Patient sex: F
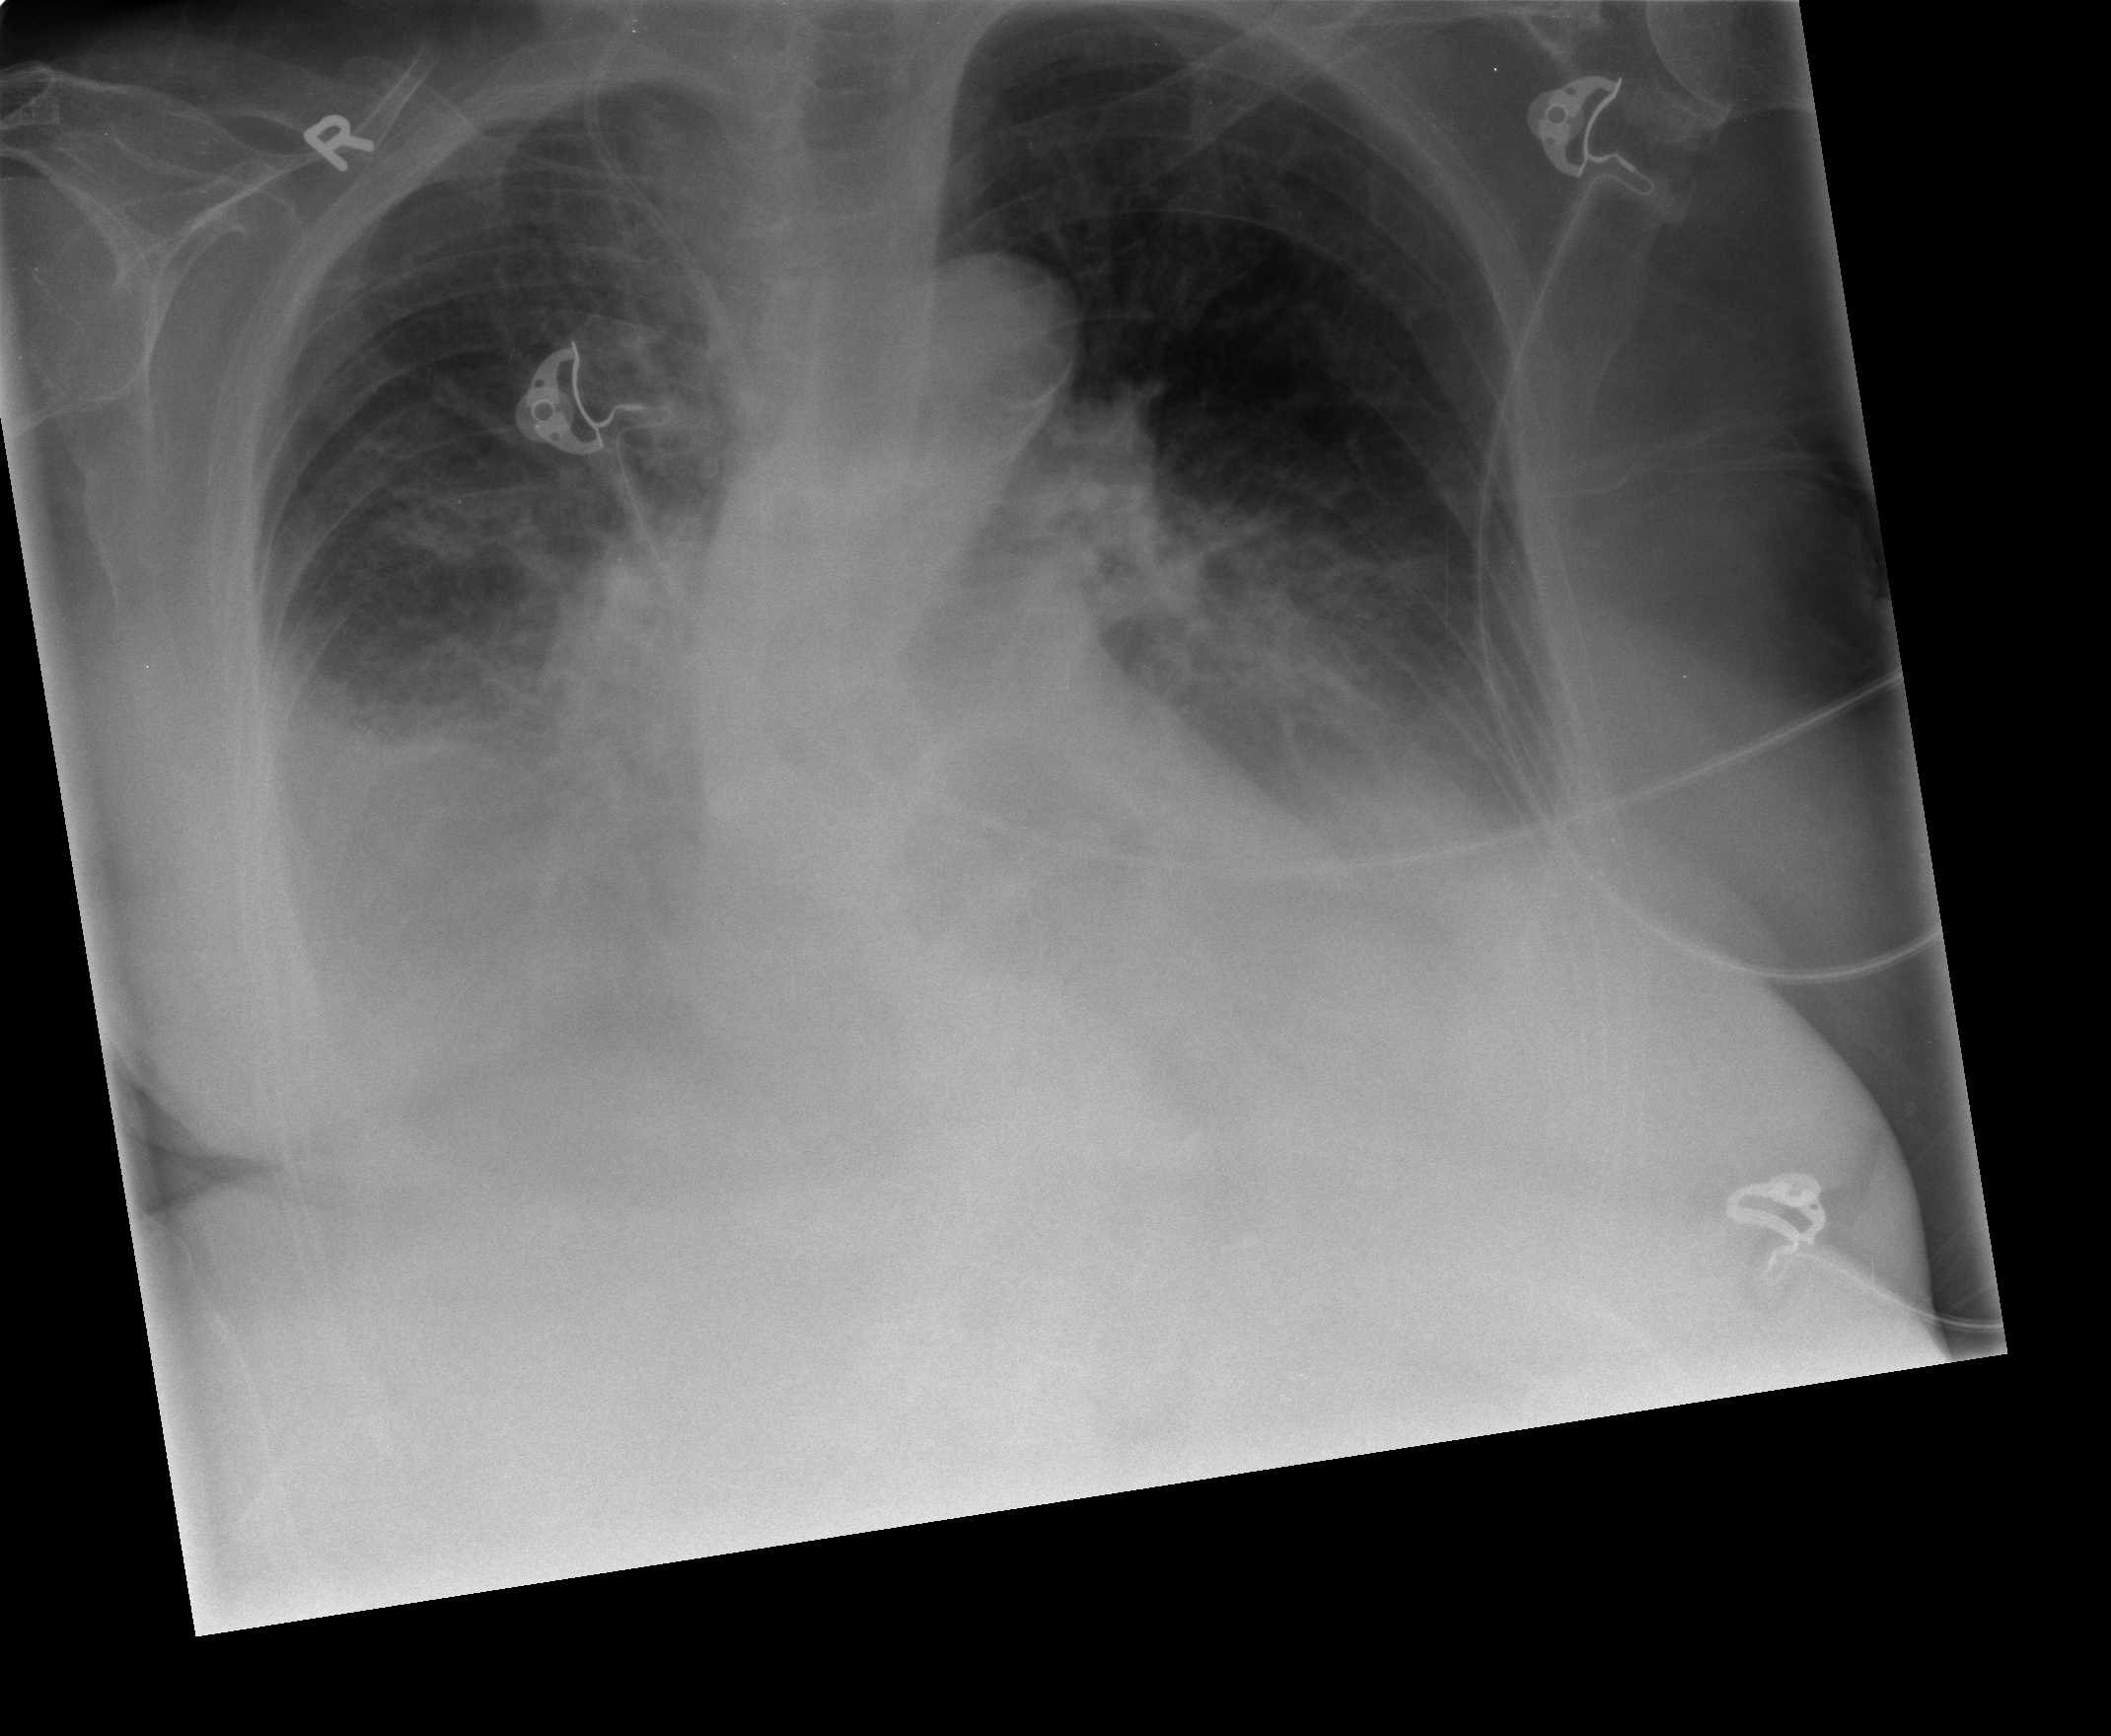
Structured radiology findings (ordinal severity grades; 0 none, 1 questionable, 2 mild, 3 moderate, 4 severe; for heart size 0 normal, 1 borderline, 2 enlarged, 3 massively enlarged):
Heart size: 1
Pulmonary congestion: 2
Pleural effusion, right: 2
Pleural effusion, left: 1
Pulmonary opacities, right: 1
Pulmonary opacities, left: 0
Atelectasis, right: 2
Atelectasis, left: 2